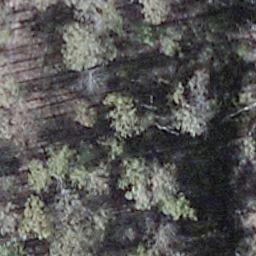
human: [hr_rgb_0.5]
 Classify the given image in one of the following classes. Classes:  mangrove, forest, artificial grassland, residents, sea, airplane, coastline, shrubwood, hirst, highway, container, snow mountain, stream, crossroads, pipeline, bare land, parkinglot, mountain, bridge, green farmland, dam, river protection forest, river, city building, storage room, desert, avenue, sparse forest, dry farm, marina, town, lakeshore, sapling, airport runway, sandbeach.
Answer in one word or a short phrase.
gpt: shrubwood